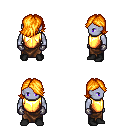
a pixel art fantasy rpg character, male body template, dark elf, purple skin, gold chest armor, robe skirt, light blonde swoop hairstyle, metal gloves, black shoes, four views (front, back, left, right), 2x2 character sprite sheet, small pixel art, hard edges, no anti-aliasing